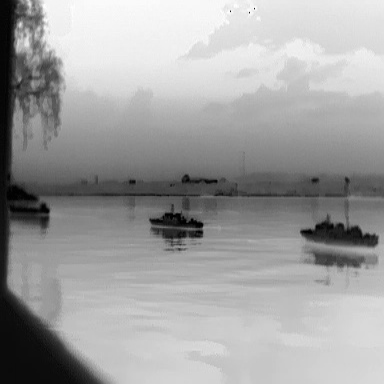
There are two warships in the infrared image.